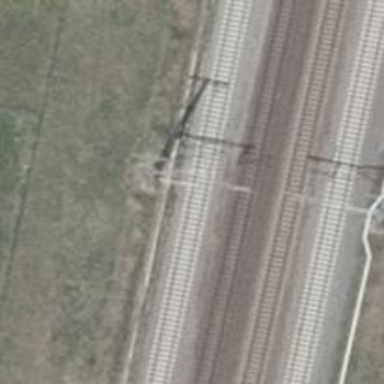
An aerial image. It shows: Power pole.